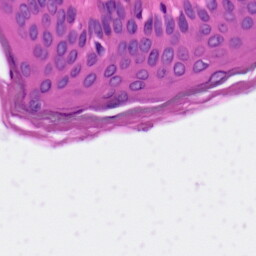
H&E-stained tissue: Skin